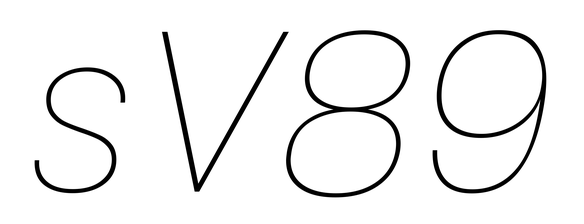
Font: Poppins-ThinItalic